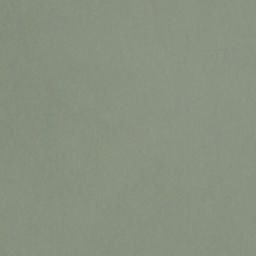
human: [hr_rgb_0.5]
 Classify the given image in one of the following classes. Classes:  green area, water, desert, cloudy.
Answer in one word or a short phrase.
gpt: cloudy